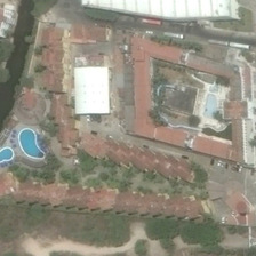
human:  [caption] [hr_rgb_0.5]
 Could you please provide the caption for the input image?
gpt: Many buildings with swimming pools and some green trees are near a river.

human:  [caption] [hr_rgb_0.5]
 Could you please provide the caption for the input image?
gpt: Many buildings have a green pond.

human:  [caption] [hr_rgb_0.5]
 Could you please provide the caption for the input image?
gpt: Many buildings with swimming pools and some green trees are near the small river.

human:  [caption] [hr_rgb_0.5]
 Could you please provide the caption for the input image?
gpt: Many buildings with swimming pools and some green trees are near the river.

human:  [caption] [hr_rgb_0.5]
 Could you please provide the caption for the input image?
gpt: Many buildings with swimming pools and green trees are close to a small river.